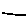
Label: line